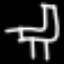
Label: chair